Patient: sex M, age 31
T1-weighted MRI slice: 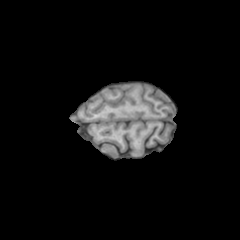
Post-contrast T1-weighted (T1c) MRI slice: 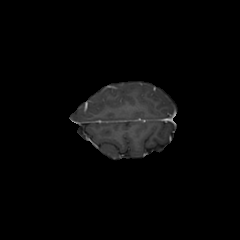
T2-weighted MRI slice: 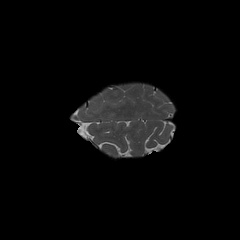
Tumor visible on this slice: no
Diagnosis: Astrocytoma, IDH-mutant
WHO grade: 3